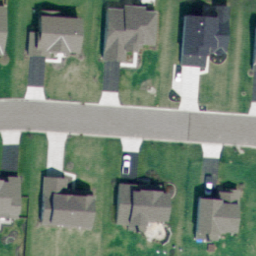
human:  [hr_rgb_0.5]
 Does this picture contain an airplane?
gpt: no

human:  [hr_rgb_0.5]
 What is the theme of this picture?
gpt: medium residential

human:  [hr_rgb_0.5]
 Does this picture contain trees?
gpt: yes

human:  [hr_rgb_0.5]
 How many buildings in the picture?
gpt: six